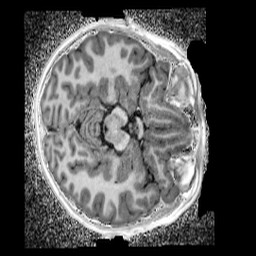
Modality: UNIT1_denoised
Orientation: axial
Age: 11
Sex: male
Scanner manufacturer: siemens
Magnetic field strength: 3 T
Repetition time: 4 s
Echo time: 0.00299 s